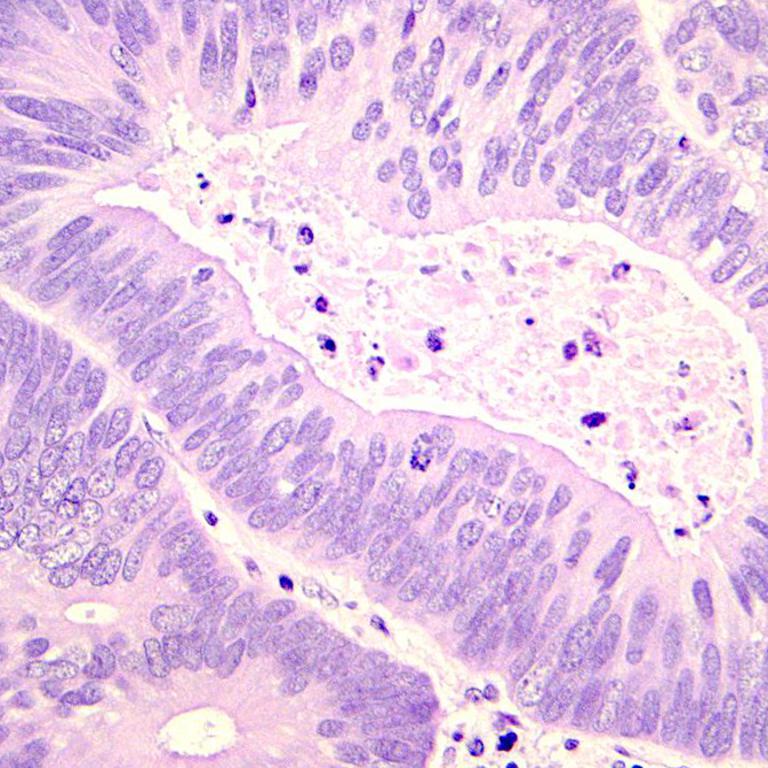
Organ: colon
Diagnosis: adenocarcinomas